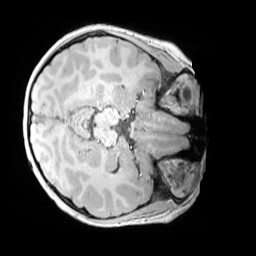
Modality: MP2RAGE
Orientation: axial
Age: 9
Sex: male
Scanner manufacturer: siemens
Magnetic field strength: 3 T
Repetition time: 4 s
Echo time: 0.00303 s